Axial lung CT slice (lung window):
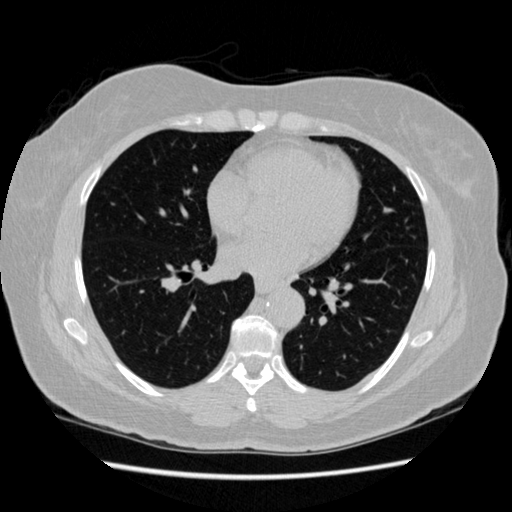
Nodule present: no